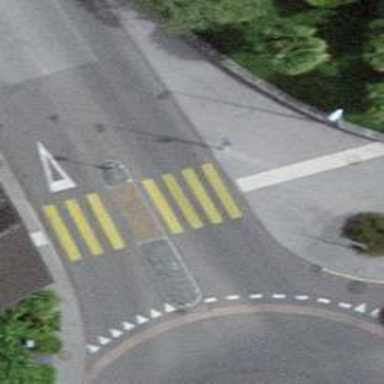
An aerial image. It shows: Zebra crossing on the road.